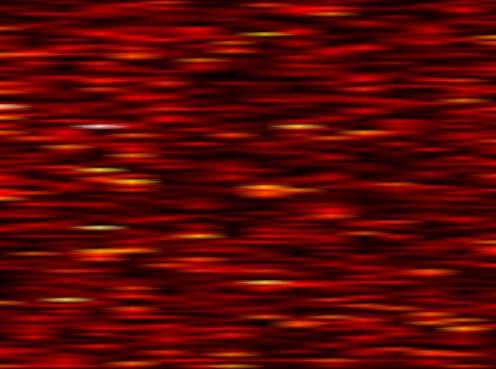
Label: WOLA